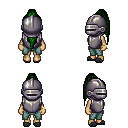
a pixel art fantasy rpg character, female body template, human, tanned skin, steel chest armor, teal pants, green extra-long topknot hairstyle, metal helm, bracelets, gray slippers, four views (front, back, left, right), 2x2 character sprite sheet, small pixel art, hard edges, no anti-aliasing